Field crop: maize
Growth stage: 2
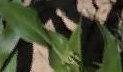
Species: maize